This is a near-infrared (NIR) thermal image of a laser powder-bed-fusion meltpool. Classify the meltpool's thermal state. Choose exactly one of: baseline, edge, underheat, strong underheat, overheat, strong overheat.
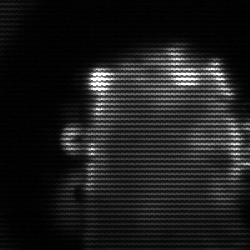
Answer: baseline